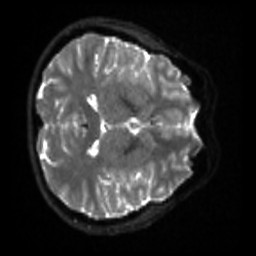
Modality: sbref
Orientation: axial
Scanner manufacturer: siemens
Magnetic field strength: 3 T
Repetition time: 4 s
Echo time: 0.0594 s